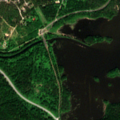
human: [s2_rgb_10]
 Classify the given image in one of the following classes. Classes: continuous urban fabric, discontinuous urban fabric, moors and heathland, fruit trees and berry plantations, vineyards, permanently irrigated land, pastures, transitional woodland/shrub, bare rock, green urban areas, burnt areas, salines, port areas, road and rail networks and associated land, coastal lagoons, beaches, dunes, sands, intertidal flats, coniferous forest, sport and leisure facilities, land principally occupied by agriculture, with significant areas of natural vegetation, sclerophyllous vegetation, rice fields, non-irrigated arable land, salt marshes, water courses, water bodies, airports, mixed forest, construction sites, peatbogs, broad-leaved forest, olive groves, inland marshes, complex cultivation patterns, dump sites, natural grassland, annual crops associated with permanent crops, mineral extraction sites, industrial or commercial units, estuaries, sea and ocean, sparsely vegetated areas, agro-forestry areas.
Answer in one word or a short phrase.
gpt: discontinuous urban fabric, coniferous forest, mixed forest, transitional woodland/shrub, water bodies